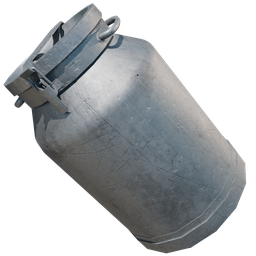
Label: tools